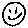
Label: smiley face